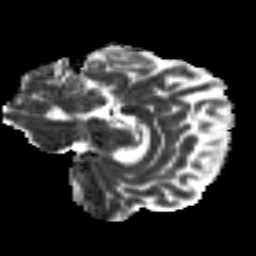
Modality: MD
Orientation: sagittal
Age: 28
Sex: female
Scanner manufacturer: siemens
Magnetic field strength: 3 T
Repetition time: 8.8 s
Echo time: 0.085 s